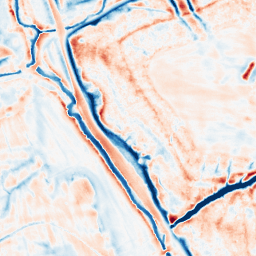
Category: edge_preserving
Decomposition family: bilateral
Decomposition parameters: d: 21
sigma_color: 25
sigma_space: 100
Upsampling method: cubic_mitchell
Upsampling parameters: scale: 4
Upsampling scale: 4